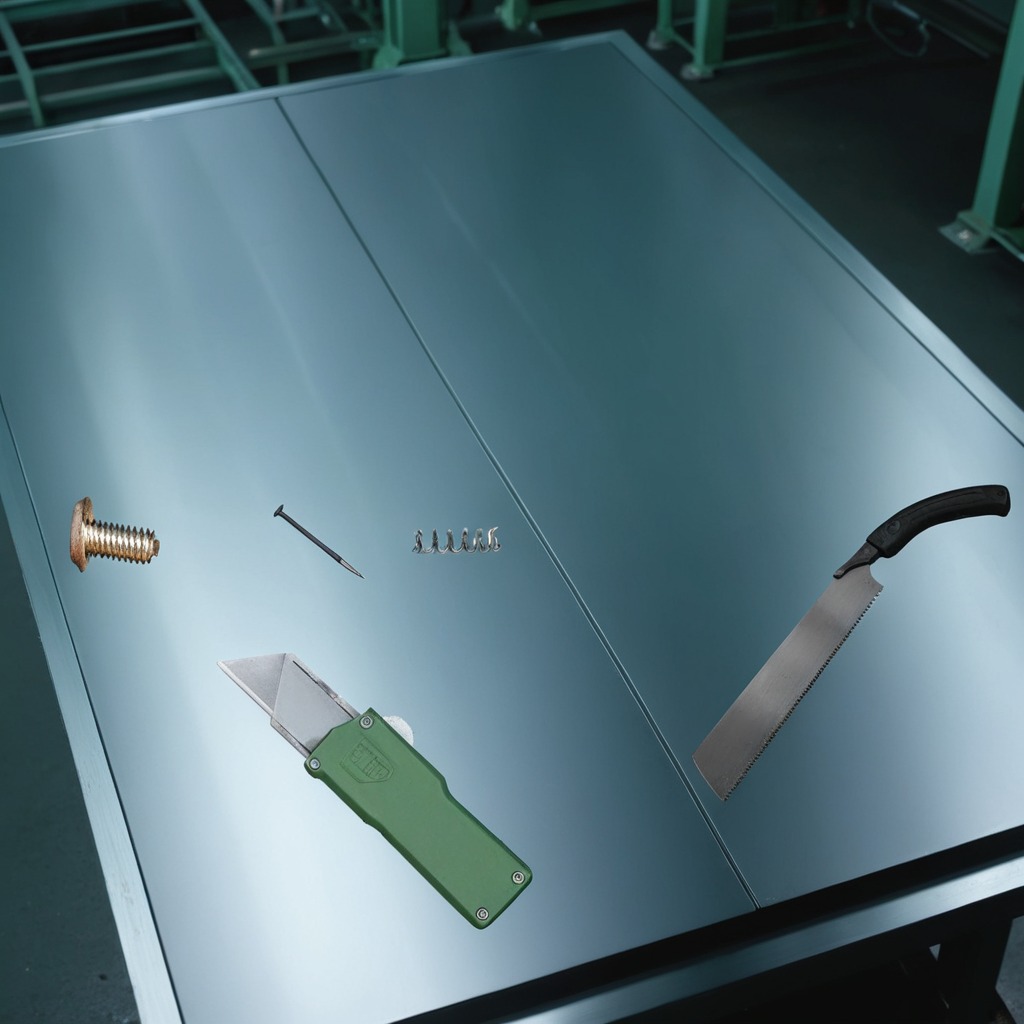
A utility knife, a metal machine screw, an iron nail, a coiled metal spring, and a handheld metal saw are lying on the metal table.